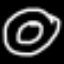
Label: donut